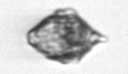
Label: Kryptoperidinium_triquetrum